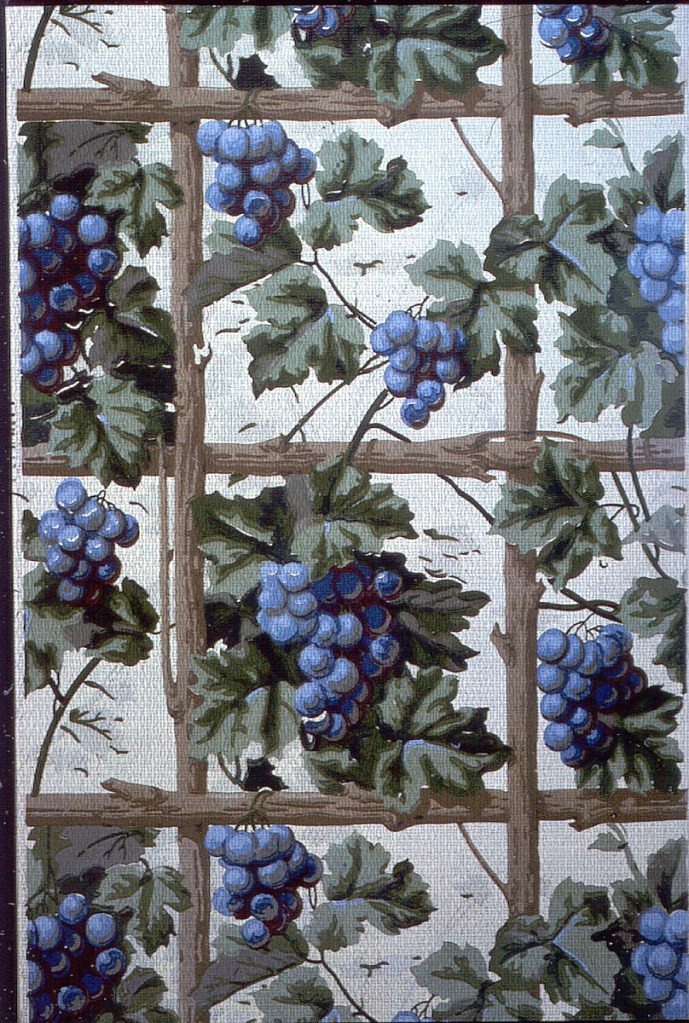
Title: Sidewall - sample
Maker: Gledhill Wall Paper Co., New York, New York, founded 1900
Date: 1906–08
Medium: Machine-printed
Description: Grape and trellis design. Rustic dark brown trellis supports forming perfect squares, from which hang bright blue grape clusters. Printed on tan ground.